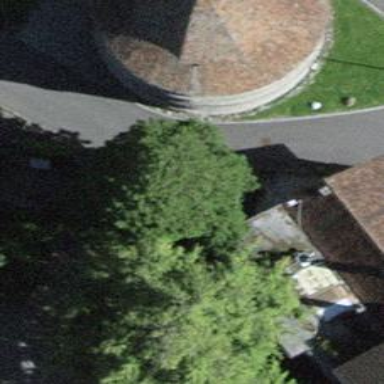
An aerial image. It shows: Historic city wall is acting as barrier.